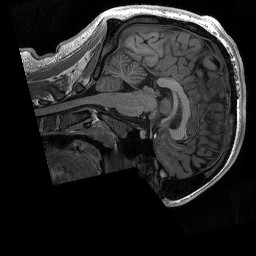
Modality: T1w
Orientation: sagittal
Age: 22
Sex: male
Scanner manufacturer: siemens
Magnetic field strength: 3 T
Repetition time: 2.3 s
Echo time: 0.00298 s